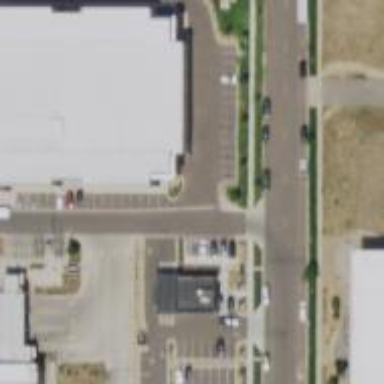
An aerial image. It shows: Building that serves as storage rental shop.